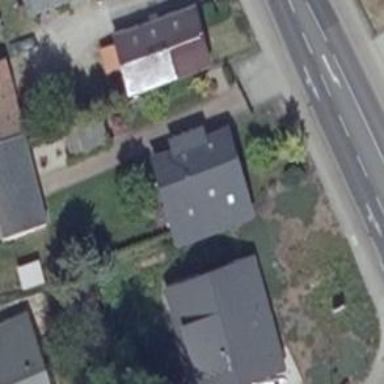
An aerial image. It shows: Residential building.